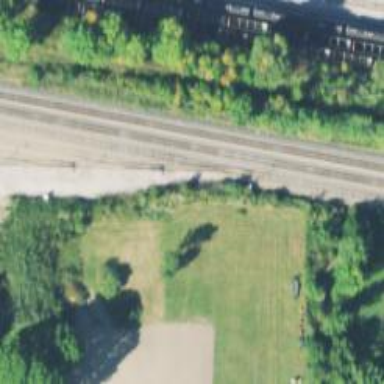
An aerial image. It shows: Railway yard used for servicing trains.